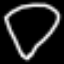
Label: diamond